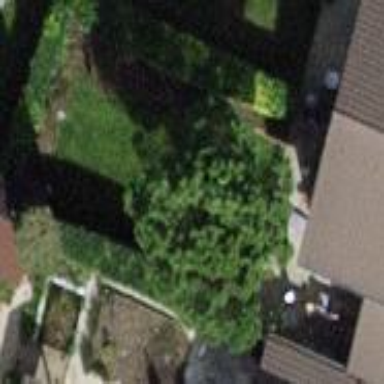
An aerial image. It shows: Garden enclosed by fence.